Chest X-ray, PA view. Patient: 50 years old, sex M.
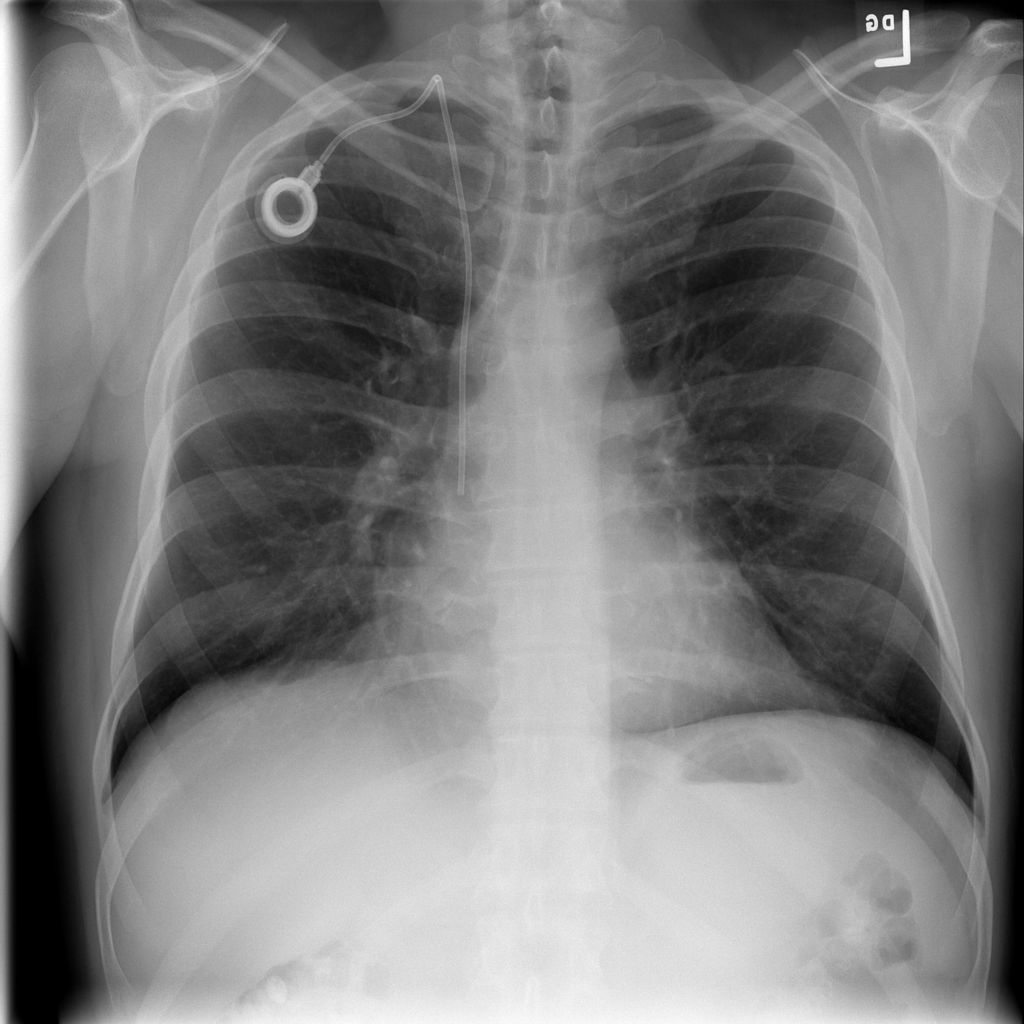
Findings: No Finding